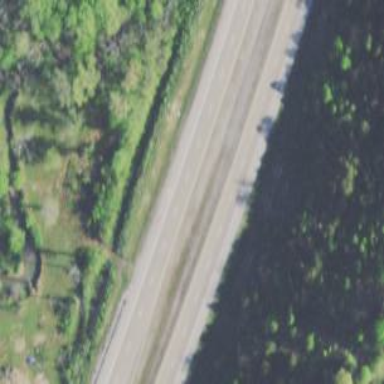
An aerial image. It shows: Trunk highway.